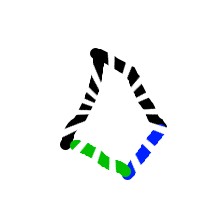
Shape: kite